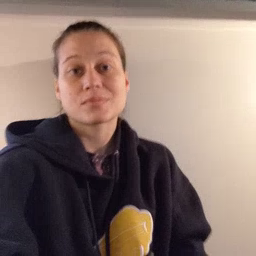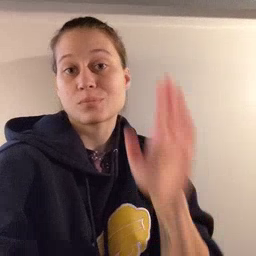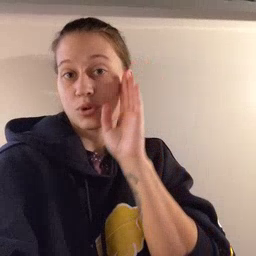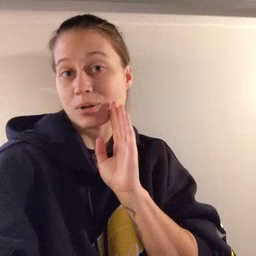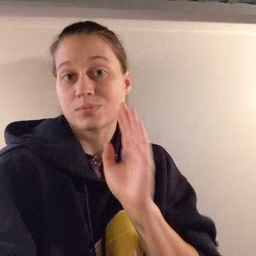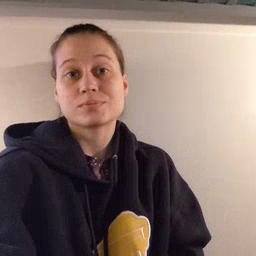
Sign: brown